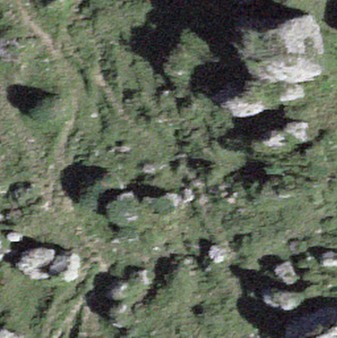
Label: bouldering_area